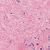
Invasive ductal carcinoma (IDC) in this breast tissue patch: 0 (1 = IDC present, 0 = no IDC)